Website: walmart
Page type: delivery-shipping
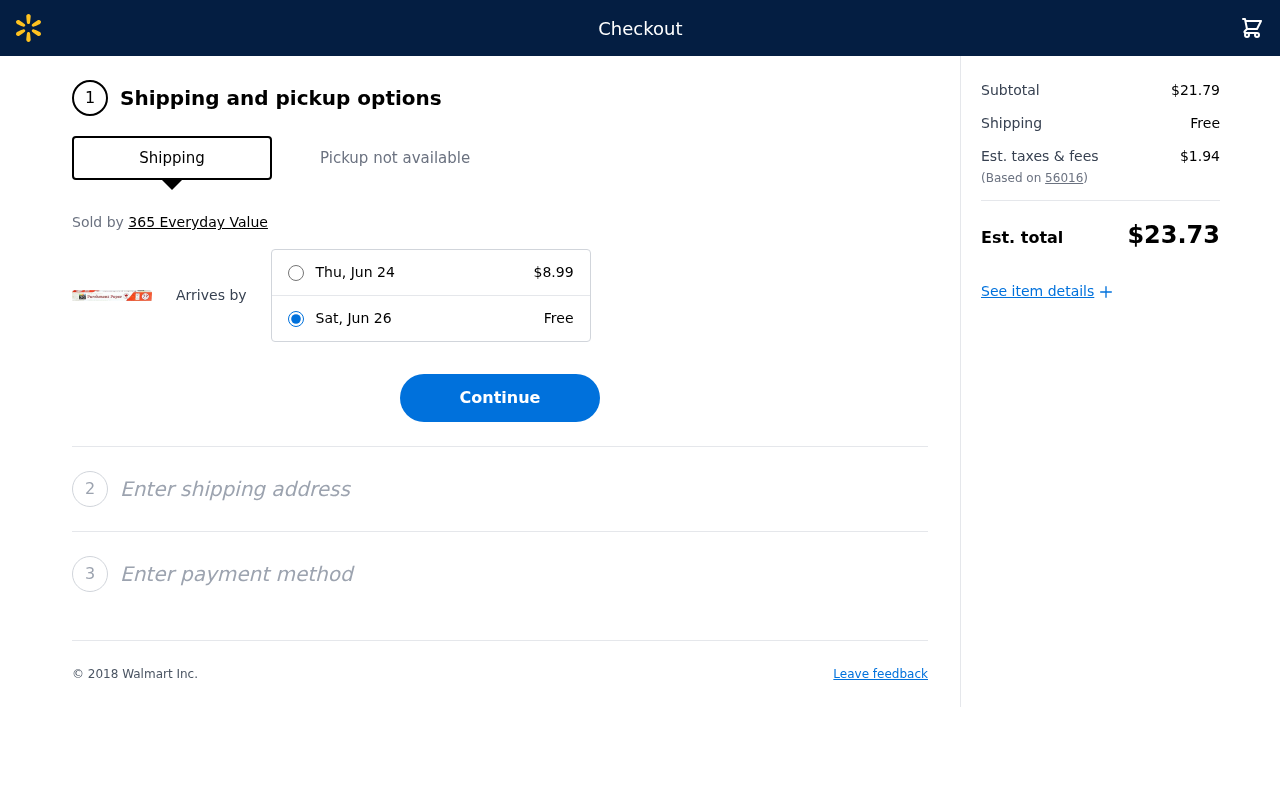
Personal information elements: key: PII_POSTCODE
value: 56016
Product elements: key: PRODUCT1_BRAND
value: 365 Everyday Value
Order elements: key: ORDER_EXPRESS_DATE
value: Thu, Jun 24
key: ORDER_EXPRESS_PRICE
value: $8.99
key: ORDER_DELIVERY_DATE
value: Sat, Jun 26
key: ORDER_SHIPPING_COST
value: Free
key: ORDER_SUBTOTAL
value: $21.79
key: ORDER_SHIPPING_COST2
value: Free
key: ORDER_TAX
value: $1.94
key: ORDER_TOTAL
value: $23.73